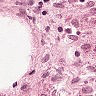
Metastatic tissue present: no